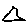
Label: triangle